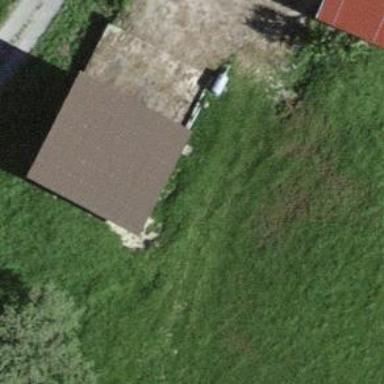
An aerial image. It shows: Barn.